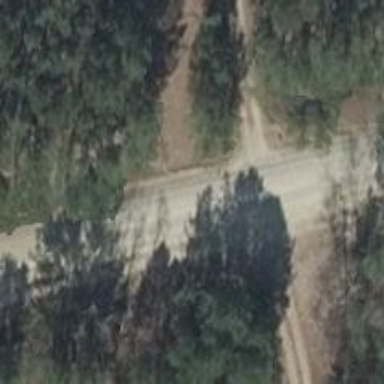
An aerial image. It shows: Dirt track road with grade 4 tracktype.